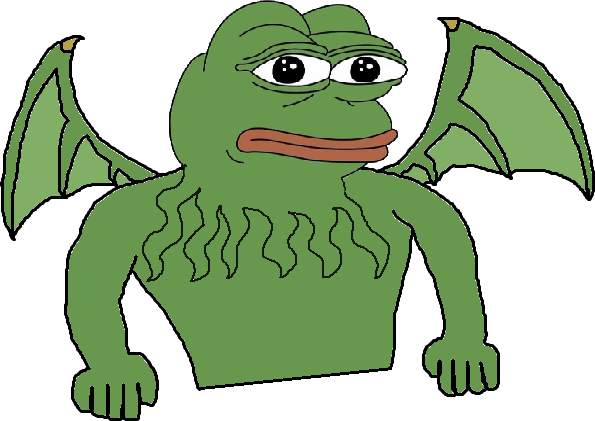
Label: 5_Pepe